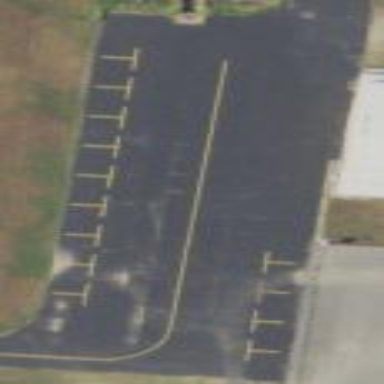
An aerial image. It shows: Apron at the airport.